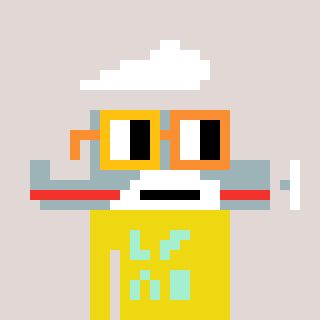
a pixel art character with square yellow and orange glasses, a plane-shaped head and a yellow-colored body on a warm background